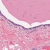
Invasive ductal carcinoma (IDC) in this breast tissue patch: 0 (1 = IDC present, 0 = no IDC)